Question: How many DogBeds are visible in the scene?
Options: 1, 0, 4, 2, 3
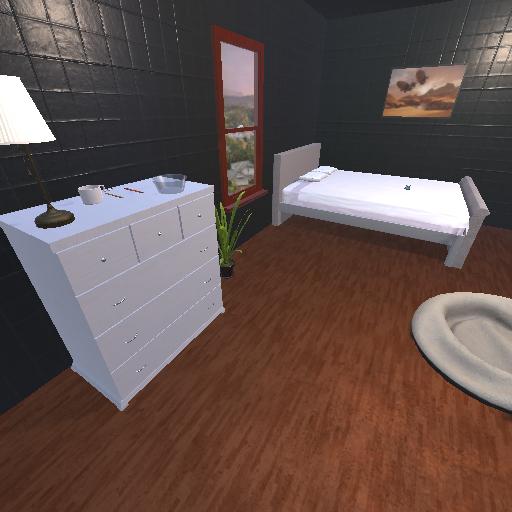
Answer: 1